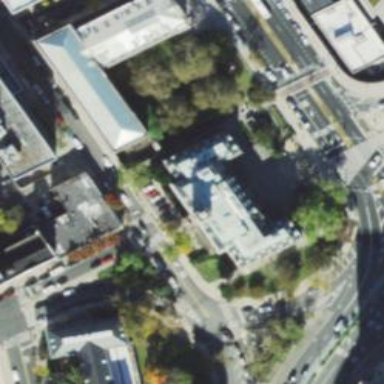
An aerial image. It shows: Town hall building.